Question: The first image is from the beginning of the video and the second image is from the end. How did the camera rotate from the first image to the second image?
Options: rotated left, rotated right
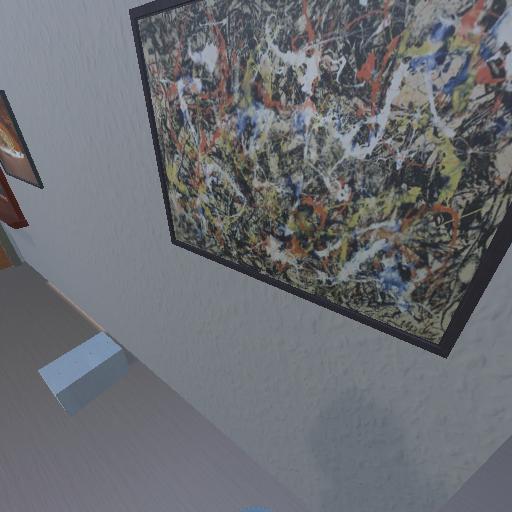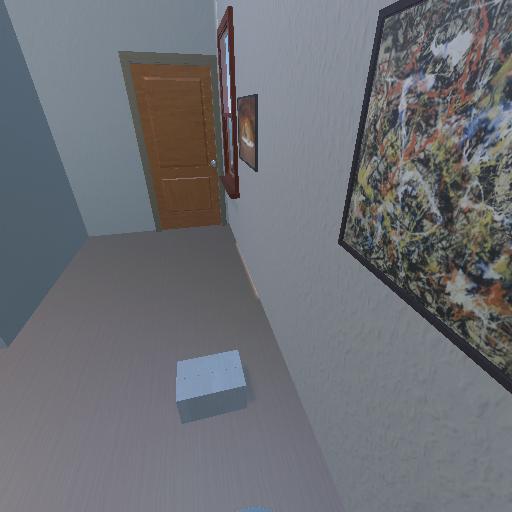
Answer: rotated left